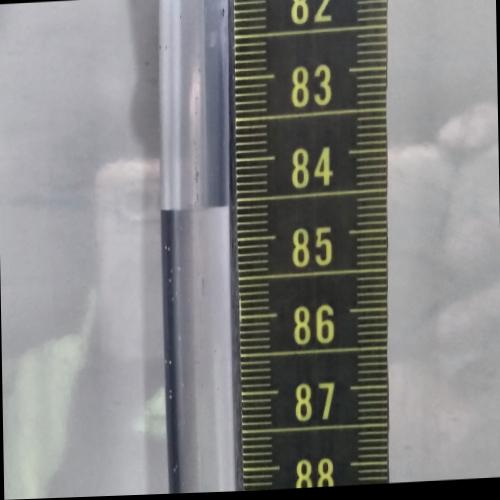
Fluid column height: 84.6 cm